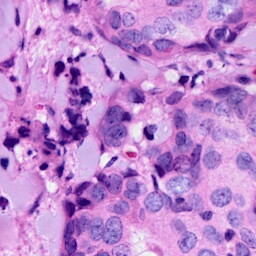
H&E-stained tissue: Breast